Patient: sex M, age 85
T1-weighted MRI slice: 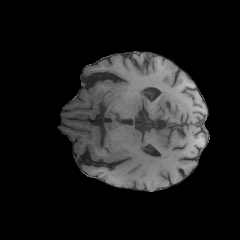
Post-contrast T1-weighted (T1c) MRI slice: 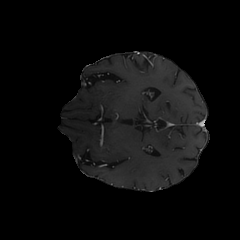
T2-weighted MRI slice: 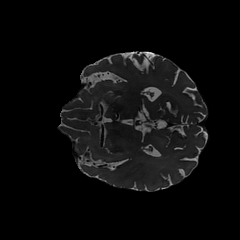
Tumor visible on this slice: yes
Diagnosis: Glioblastoma, IDH-wildtype
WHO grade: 4